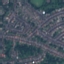
Land use / land cover class: Residential